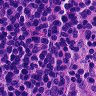
Metastatic tissue present: no